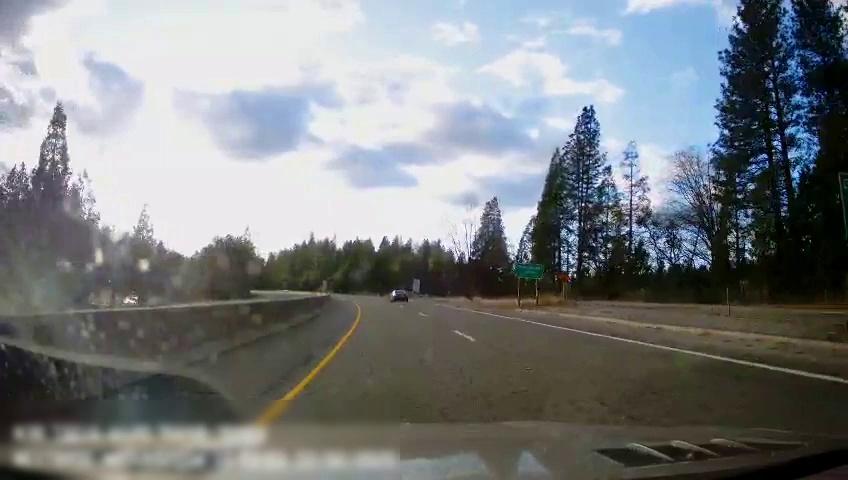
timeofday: Day
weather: Sunny
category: Drivable Space
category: Drivable Space
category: Drivable Space
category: Vehicles | Car
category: Lanes | Alternate Lane
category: Lanes | Current Lane
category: Lanes | Alternate Lane
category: Traffic | Signs
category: Traffic | Signs
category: Traffic | Signs
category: Traffic | Signs